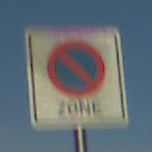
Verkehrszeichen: BeginnEingeschraenktesHalteverbotZone
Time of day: MorningAfternoon
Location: Outdoor (Suburban)
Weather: PartlyCloudy
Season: NotSpecified
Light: Natural